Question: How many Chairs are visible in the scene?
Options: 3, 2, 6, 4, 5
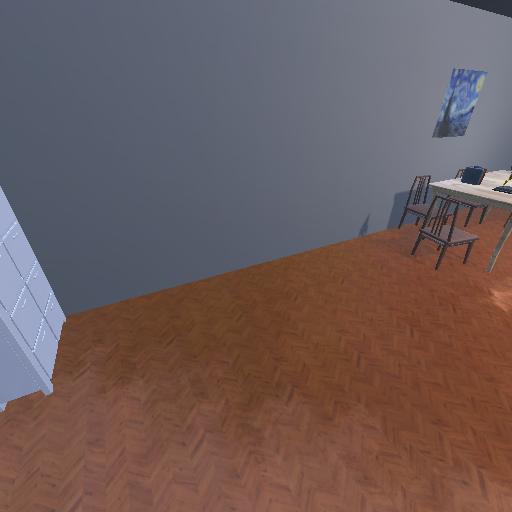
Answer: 3